Field crop: maize
Growth stage: 2
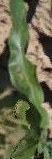
Species: maize